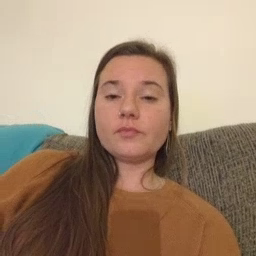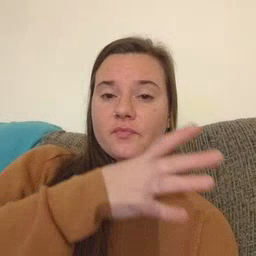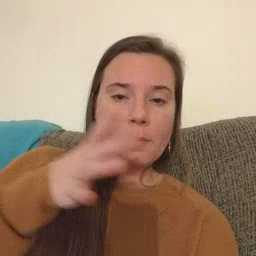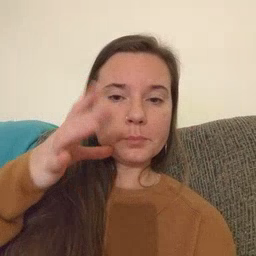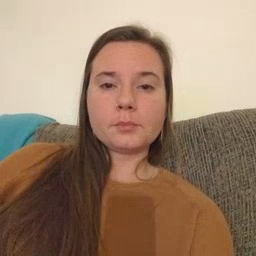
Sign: farm